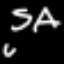
Label: squiggle